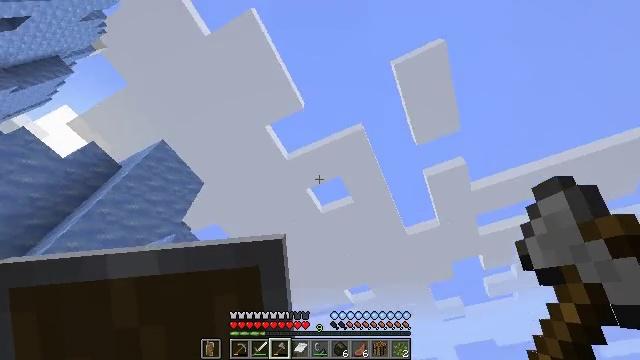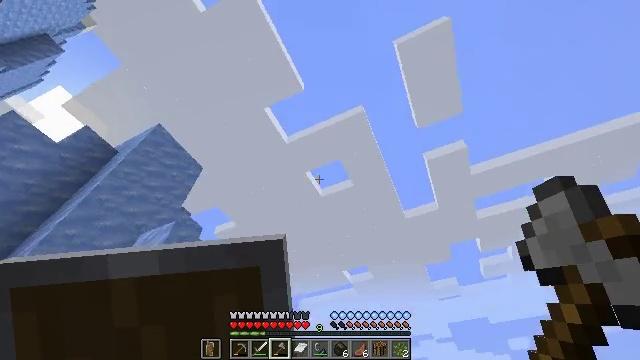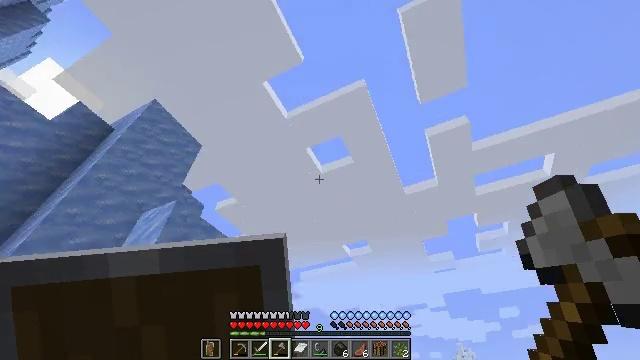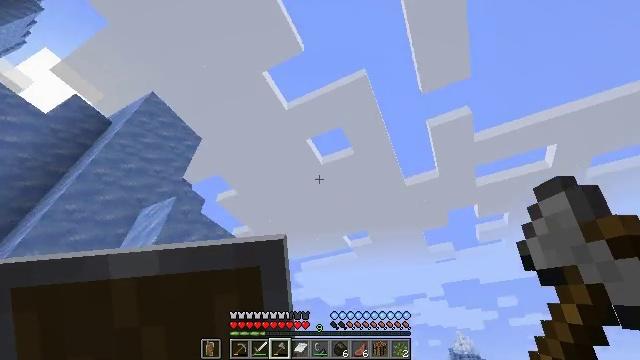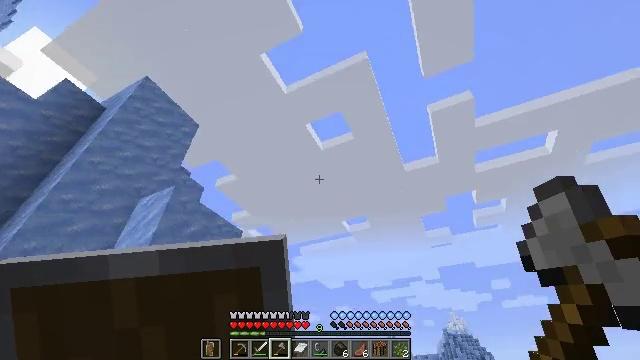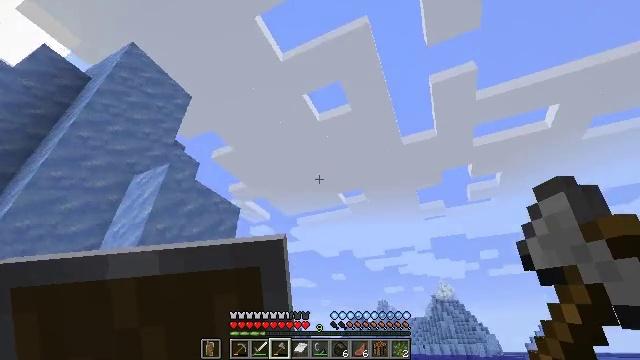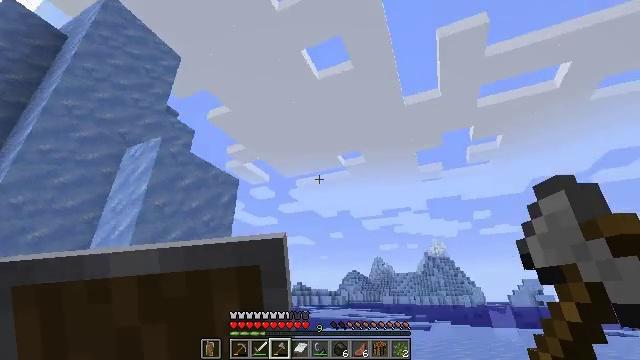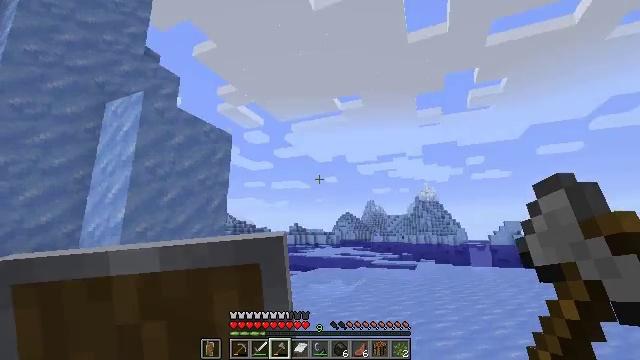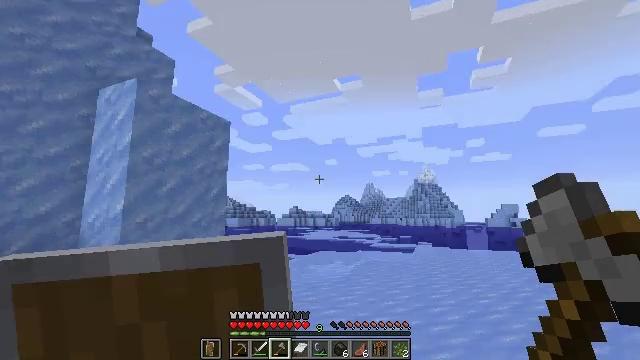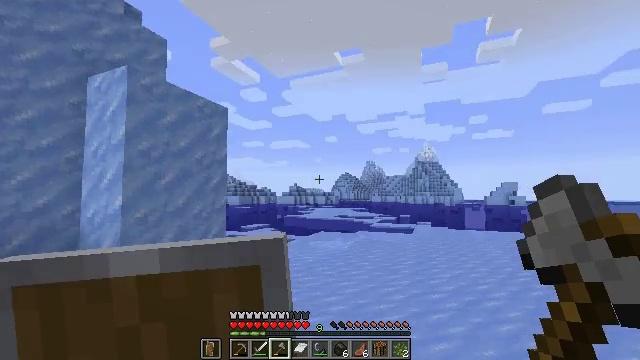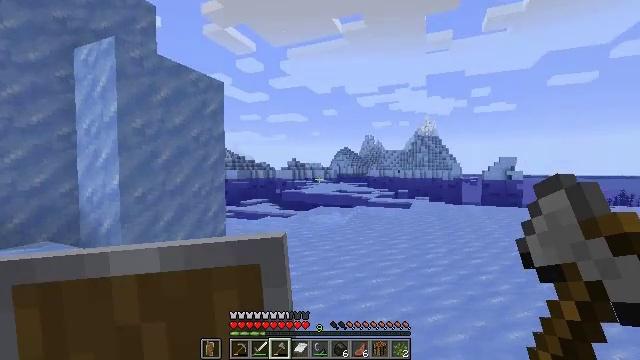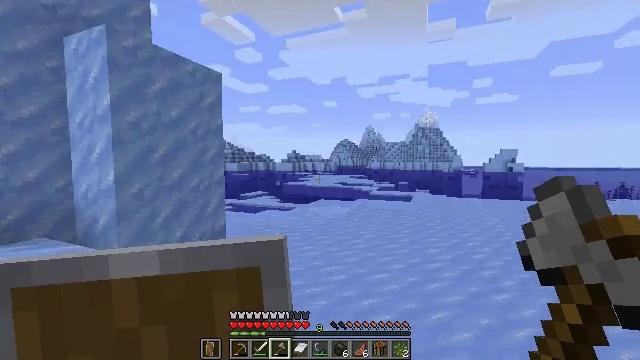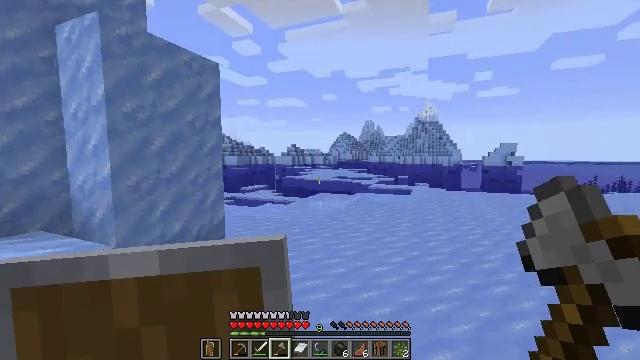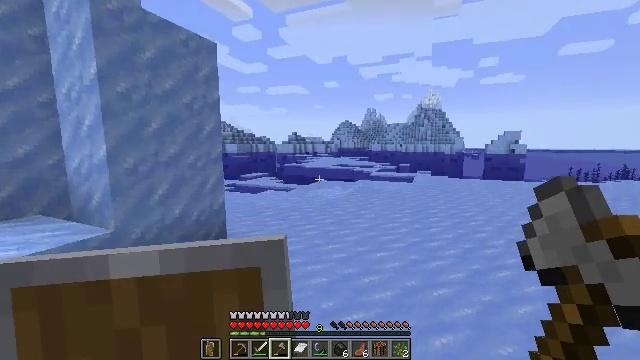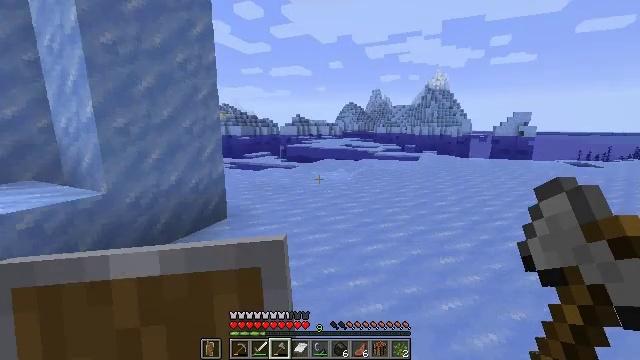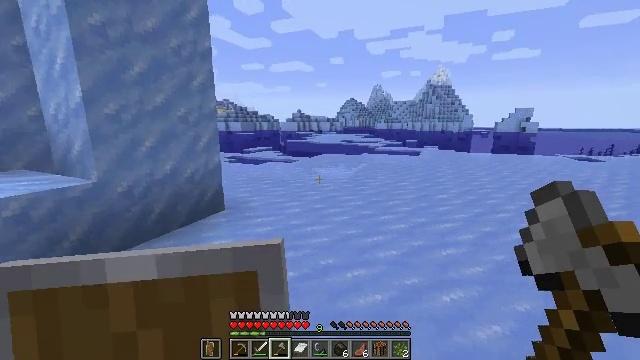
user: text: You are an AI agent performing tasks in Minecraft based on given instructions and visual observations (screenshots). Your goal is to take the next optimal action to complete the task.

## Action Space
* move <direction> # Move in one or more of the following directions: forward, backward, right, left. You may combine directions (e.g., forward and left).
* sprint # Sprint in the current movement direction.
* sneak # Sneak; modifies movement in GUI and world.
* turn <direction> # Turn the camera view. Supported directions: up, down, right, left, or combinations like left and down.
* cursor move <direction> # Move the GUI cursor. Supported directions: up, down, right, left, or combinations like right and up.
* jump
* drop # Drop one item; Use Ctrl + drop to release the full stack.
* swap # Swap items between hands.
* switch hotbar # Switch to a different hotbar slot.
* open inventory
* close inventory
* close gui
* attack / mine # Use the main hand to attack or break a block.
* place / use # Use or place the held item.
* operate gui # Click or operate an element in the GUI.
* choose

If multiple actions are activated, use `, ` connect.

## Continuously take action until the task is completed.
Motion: motion action
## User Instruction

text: Break packed ice to add to inventory.
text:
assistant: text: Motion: move forward, turn down, jump
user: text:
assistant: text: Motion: move forward, turn down
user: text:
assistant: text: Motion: move forward, turn down, jump
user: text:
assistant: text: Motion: move forward, turn down, jump
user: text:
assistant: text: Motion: move forward, turn down, jump
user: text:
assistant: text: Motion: move forward, turn down, jump
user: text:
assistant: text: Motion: move forward, turn right and down
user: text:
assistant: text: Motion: move forward, turn down
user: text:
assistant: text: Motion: move forward, turn down
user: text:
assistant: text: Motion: move forward, turn down
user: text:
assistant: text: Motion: move forward, turn down
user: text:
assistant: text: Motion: move forward and move right, turn down
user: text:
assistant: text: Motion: move forward and move right, turn down
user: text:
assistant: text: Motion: move forward and move right, turn down
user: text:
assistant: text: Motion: move forward and move right
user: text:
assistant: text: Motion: move forward and move right
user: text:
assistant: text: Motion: move forward and move right
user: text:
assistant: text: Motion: move forward and move right, turn left
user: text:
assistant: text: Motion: move forward and move right, turn left
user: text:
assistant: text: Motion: move forward and move right
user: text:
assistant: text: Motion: move forward
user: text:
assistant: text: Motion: move forward, sprint, turn left and up
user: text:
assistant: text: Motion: move forward, sprint, turn left
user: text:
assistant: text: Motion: move forward, sprint, turn left
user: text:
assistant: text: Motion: move forward, sprint, turn left
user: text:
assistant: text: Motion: move forward, sprint, turn left and down
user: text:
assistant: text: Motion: move forward, sprint, turn left
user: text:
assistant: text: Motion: move forward, sprint, turn left
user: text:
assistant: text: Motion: move forward, sprint, turn left
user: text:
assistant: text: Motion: move forward, sprint, turn left